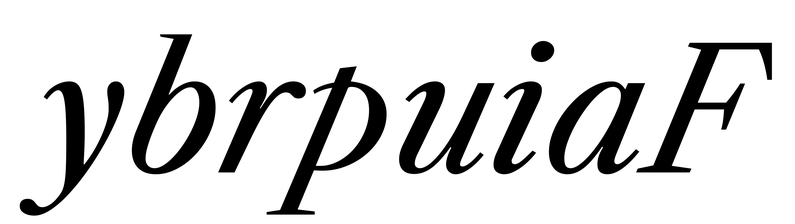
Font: LibreCaslonText-Italic_Italic